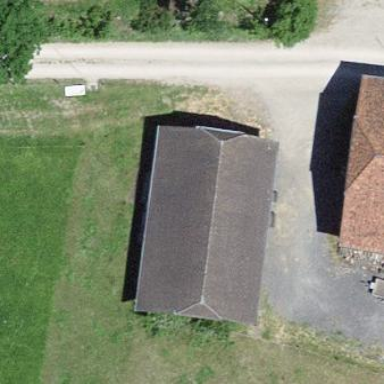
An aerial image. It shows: Barn.